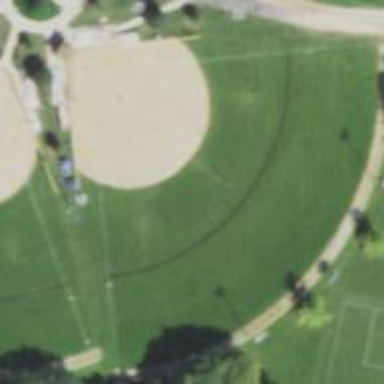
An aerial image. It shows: Baseball pitch for leisure and sports activities.